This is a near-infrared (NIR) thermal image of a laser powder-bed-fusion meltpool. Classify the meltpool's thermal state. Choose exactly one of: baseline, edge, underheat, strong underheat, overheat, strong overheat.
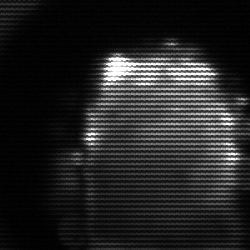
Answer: baseline